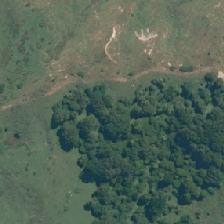
Land cover: indigenous_forest